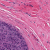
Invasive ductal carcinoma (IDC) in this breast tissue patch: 0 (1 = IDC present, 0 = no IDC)